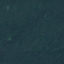
Land use / land cover class: Forest